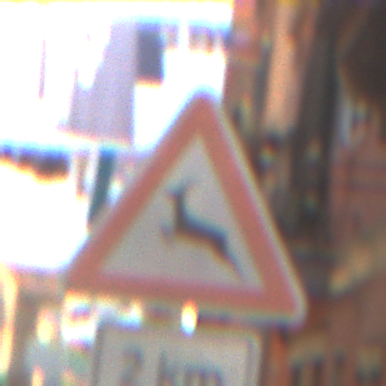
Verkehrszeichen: WildwechselRechts
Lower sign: Entfernungsangaben2
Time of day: Midday
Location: Outdoor (Urban)
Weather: Clear
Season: NotSpecified
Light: Natural